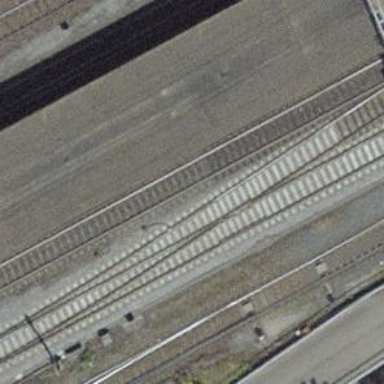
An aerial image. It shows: Stop position for public transport on the railway.